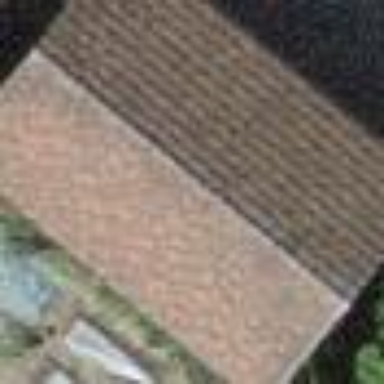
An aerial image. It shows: View of roof of building.